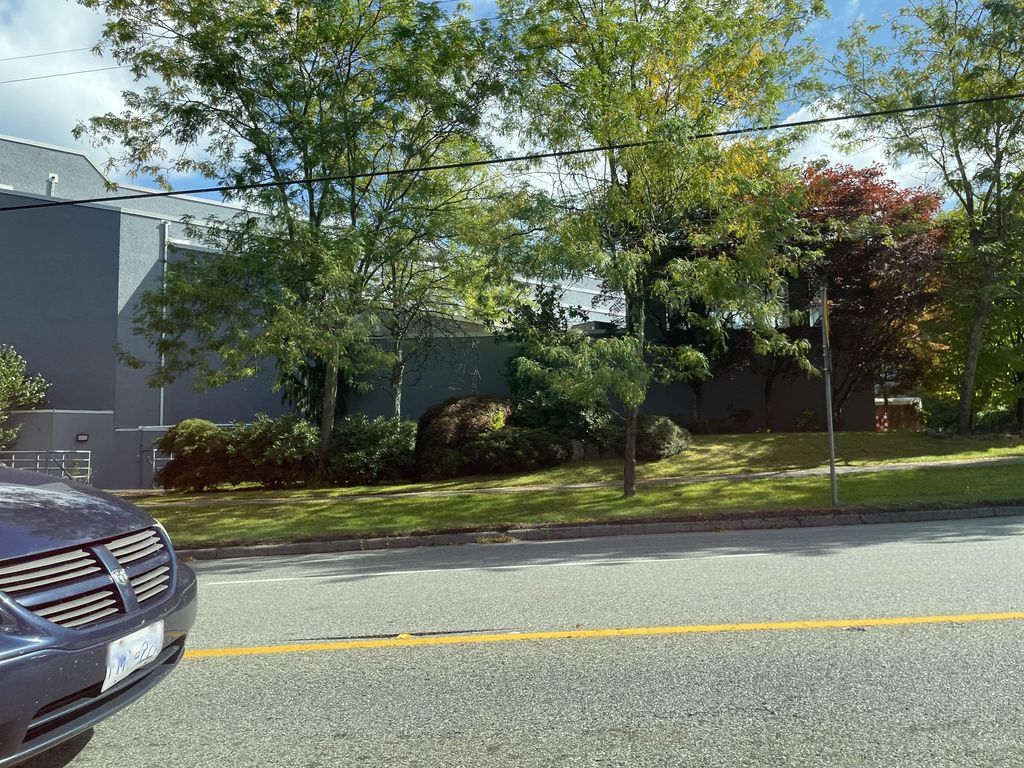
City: vancouver